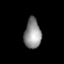
Tissue: lung
Cell type: Endothelial cells
Senescence score: 0.6303
Nuclear area (px): 493
Mean DAPI intensity: 141.811